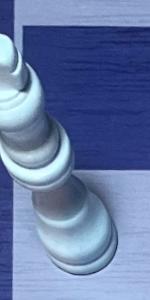
Label: King_White